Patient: sex F, age 69
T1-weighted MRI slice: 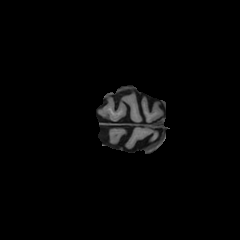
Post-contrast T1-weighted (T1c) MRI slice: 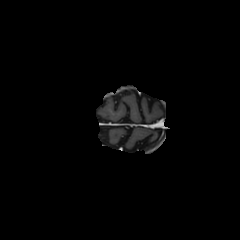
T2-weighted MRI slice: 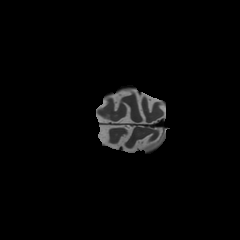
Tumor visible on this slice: no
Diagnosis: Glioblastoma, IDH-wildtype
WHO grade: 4